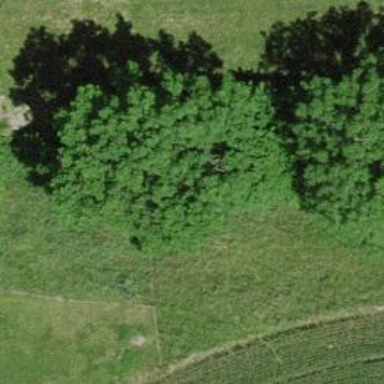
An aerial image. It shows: Deciduous tree with broadleaved leaves.